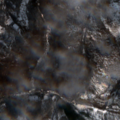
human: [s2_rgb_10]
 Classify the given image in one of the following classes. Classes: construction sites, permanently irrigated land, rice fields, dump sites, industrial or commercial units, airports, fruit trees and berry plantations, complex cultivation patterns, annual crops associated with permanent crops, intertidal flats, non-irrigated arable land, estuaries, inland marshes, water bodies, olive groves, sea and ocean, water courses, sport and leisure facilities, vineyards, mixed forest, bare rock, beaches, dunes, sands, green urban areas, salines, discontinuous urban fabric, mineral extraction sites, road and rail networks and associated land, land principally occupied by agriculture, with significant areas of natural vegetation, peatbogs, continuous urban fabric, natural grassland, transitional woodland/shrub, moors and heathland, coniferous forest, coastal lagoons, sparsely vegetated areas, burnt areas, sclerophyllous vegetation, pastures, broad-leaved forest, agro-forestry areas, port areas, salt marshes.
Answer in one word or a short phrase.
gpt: pastures, broad-leaved forest, coniferous forest, natural grassland, transitional woodland/shrub